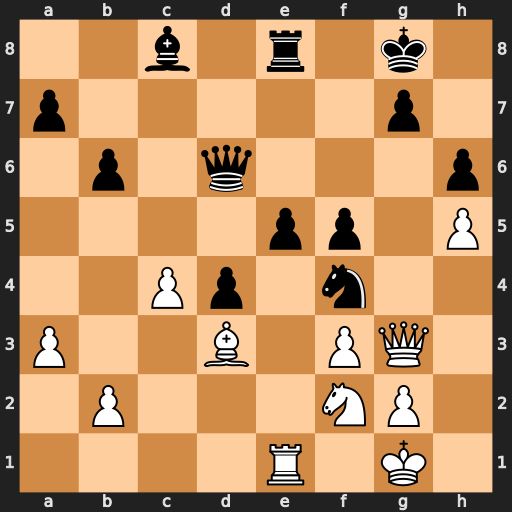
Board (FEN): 2b1r1k1/p5p1/1p1q3p/4pp1P/2Pp1n2/P2B1PQ1/1P3NP1/4R1K1
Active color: w
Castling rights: -
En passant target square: -
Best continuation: Qxf4 exf4 Rxe8+ Kf7 Rxc8